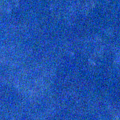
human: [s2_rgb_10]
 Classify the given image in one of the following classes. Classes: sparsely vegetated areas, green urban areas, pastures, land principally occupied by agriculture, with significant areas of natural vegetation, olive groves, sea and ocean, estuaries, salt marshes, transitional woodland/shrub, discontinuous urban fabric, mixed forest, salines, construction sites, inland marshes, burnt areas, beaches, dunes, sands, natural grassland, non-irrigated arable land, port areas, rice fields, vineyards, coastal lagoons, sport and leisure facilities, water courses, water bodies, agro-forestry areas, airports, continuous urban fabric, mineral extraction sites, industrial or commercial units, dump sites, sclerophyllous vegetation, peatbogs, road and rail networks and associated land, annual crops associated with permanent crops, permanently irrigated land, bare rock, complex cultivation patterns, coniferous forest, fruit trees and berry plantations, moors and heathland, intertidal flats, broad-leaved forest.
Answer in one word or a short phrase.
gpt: sea and ocean